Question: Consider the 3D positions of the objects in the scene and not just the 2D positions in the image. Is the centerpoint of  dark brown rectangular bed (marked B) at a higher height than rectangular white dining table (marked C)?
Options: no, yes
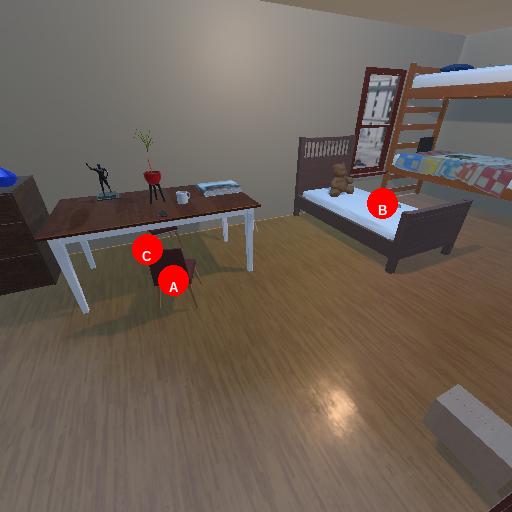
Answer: no